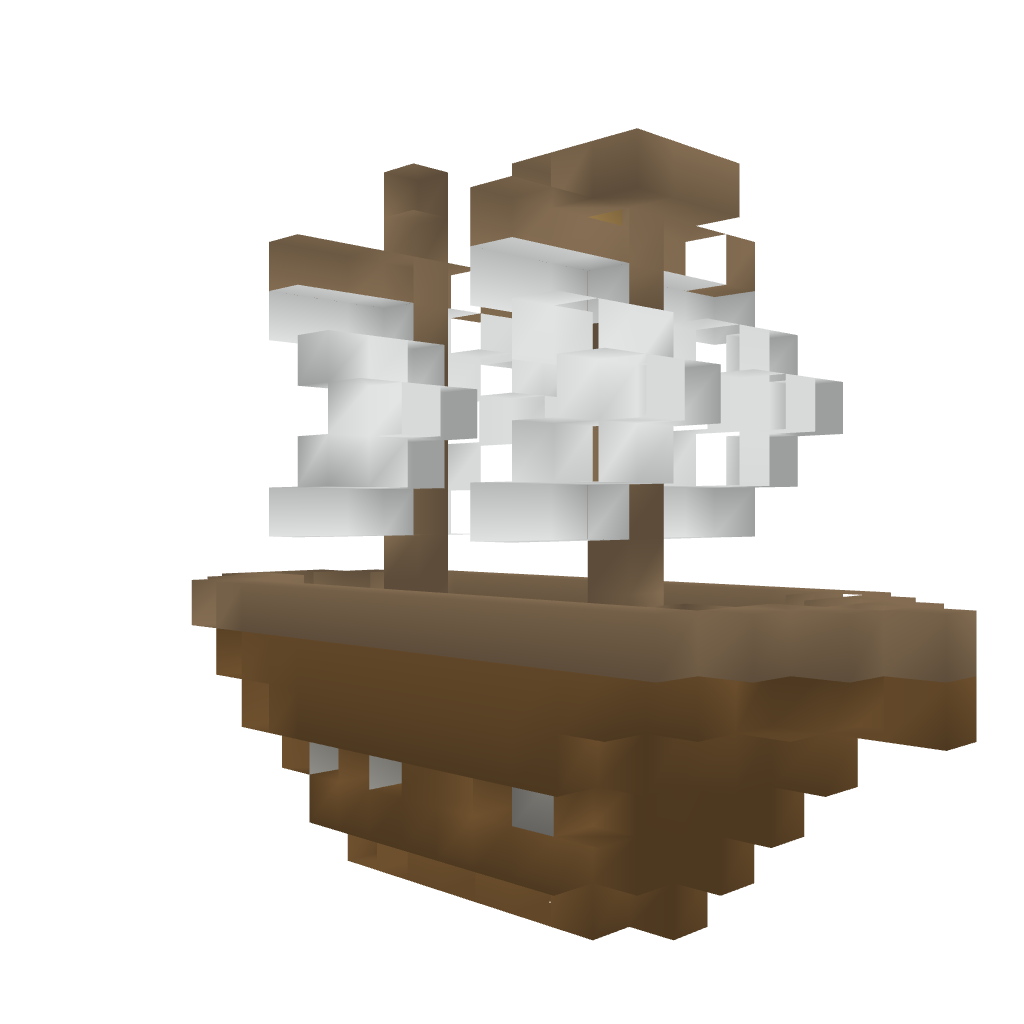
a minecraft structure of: small boat